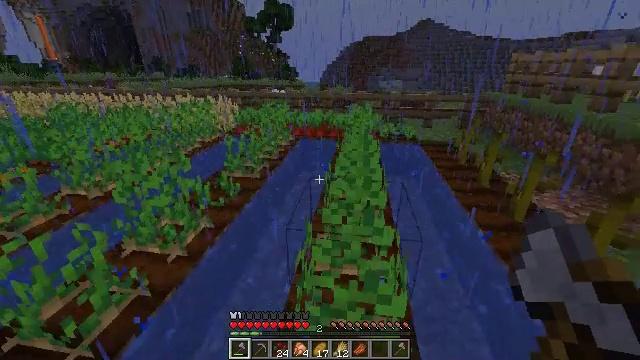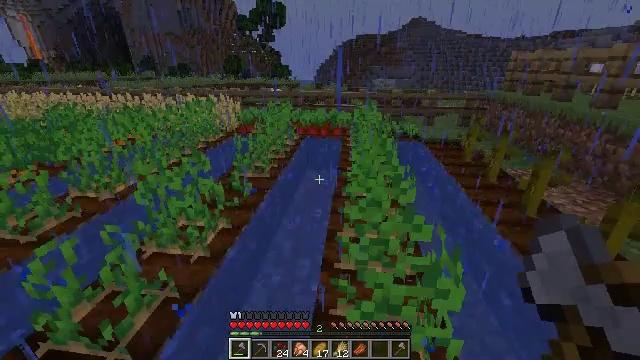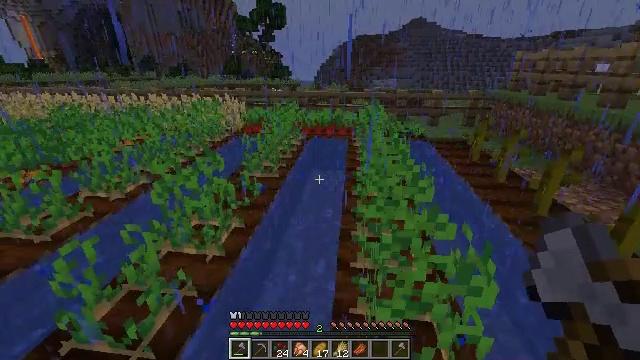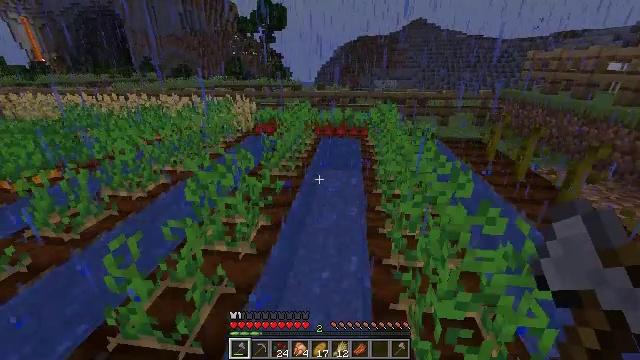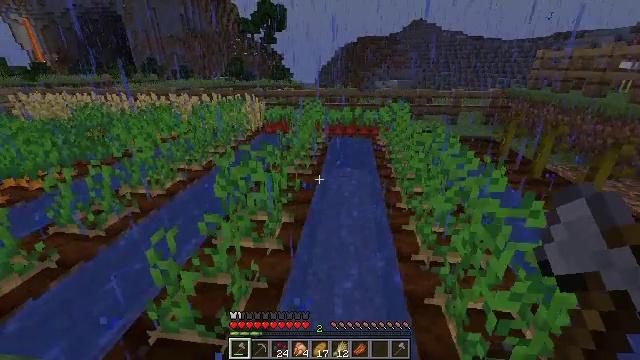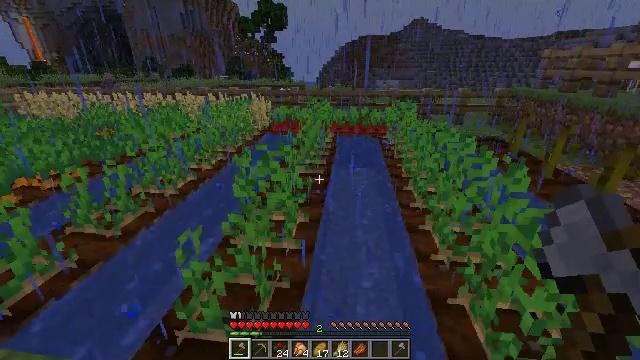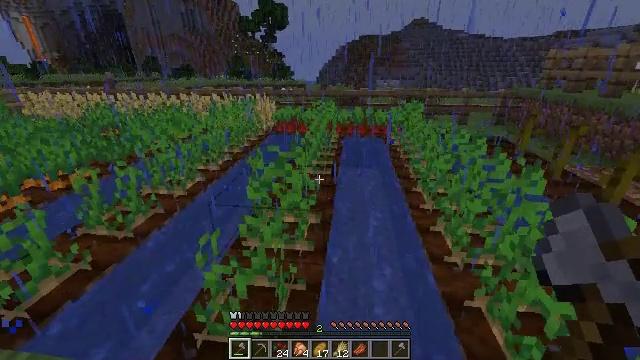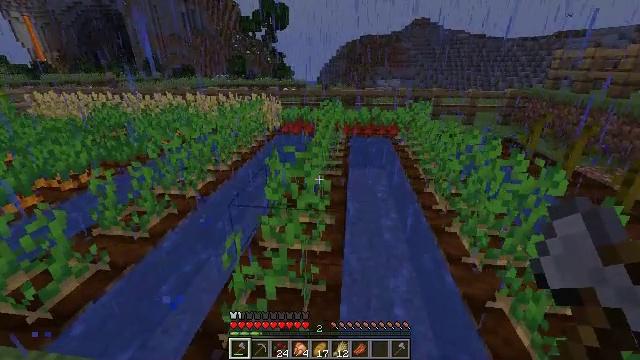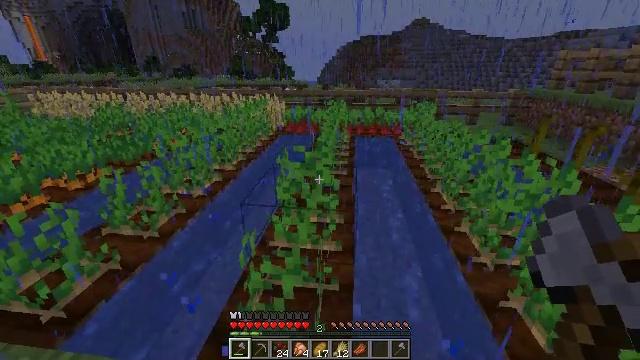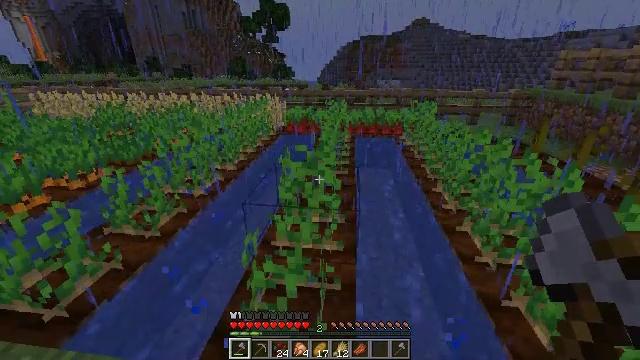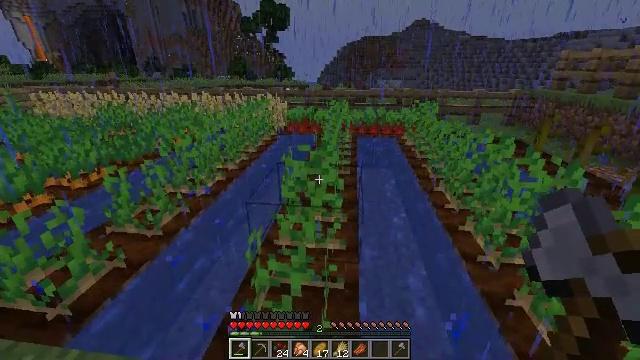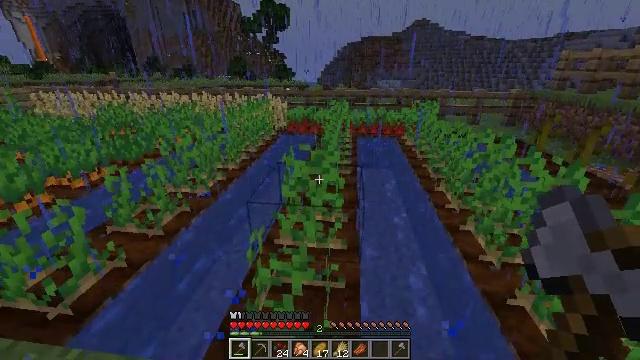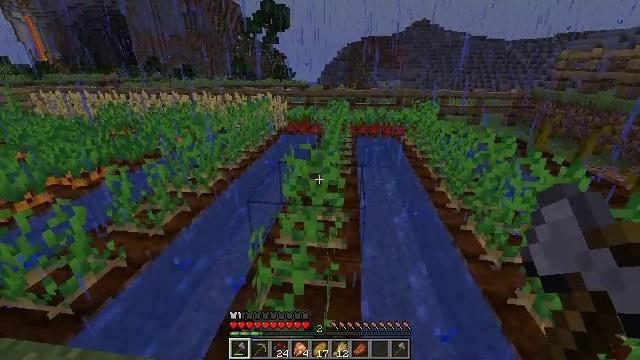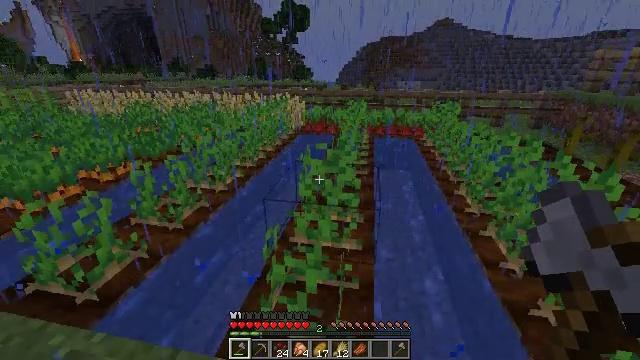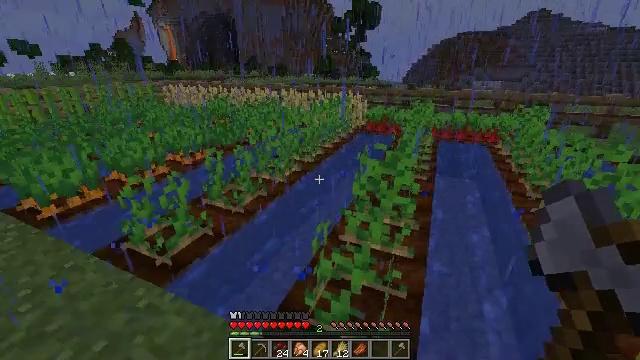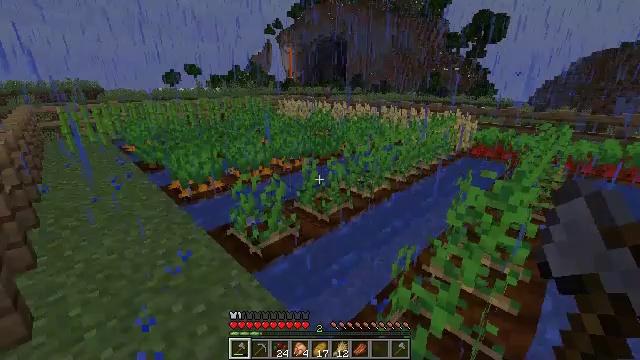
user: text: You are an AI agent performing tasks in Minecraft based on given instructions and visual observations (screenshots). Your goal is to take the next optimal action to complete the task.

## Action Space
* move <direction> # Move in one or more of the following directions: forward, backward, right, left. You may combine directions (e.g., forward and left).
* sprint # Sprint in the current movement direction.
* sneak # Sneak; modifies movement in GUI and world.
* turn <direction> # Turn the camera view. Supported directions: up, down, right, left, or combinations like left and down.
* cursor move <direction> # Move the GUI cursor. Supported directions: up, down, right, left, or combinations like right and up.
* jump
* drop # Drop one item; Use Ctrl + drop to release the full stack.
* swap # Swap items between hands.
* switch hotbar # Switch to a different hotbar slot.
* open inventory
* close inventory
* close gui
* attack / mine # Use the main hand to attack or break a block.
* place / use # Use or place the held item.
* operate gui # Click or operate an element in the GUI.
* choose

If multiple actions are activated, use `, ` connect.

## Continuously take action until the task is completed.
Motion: motion action
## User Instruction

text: Remove the attached pumpkin stem from the ground.
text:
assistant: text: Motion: move left, turn right
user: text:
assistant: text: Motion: move left
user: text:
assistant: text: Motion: move left
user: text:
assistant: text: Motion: move left
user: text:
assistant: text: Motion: move left
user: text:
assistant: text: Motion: move left
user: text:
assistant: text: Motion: no_op
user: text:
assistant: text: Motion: no_op
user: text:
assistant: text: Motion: no_op
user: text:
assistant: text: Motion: no_op
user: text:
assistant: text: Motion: no_op
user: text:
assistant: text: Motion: no_op
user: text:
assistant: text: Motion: turn left
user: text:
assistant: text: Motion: turn left
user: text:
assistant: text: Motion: turn left and up
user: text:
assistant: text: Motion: turn left and up
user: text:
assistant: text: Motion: no_op
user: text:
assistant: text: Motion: no_op
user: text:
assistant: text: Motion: move left
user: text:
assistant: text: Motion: move left
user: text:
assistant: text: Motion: move left
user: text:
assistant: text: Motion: move forward and move left
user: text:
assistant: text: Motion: move forward and move left
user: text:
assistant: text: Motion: move forward and move left
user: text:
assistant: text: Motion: move forward and move left
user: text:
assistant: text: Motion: move forward and move left
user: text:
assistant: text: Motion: move forward and move left
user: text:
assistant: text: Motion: move forward and move left
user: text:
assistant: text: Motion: move forward and move left
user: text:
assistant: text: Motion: move forward and move left